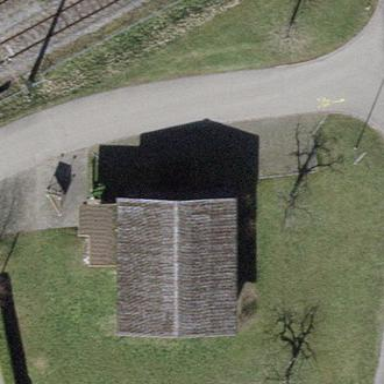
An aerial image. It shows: Gabled roof kindergarten building.